Question: I have a variable with delimiters. I have three countries 'CountryA, CountryB & CountryC.'
The first delimiter is the '#' which specifies the start and end of the Country name.
The second delimiter is the '|' pipe. So under each country, we there is a set of data separated individually by the pipe.
The third delimiter is the '%' which specifies the end of each set of data above.
'''
$sample="CountryA#Test1|101|Test2|%Test0|220|Test3|%#CountryB#Test4|103|Test5|%
Test6|400|Test7|%Test8|500|Test9|%#CountryC#TestA|230|TestB|%";
'''
The above variable organized looks like this:
'''
CountryA#
Test1|101|Test2|%
Test0|220|Test3|%
#CountryB#
Test4|103|Test5|%
Test6|400|Test7|%
Test8|500|Test9|%
#CountryC#
TestA|230|TestB|%
'''
The delimiters '#,| and %' help identify where each data starts and ends. In the country, the first element does not have a starting # because it's not important. The subsequent countries have a starting and closing # to help identify where the country name is.
Objective:

I tried using explode # to first get the country names before wrapping them inside html tags but nothing happens.
'''
$pieces = explode("#", $sample);
foreach($pieces as $value){
return $value . '<br>';
}
'''
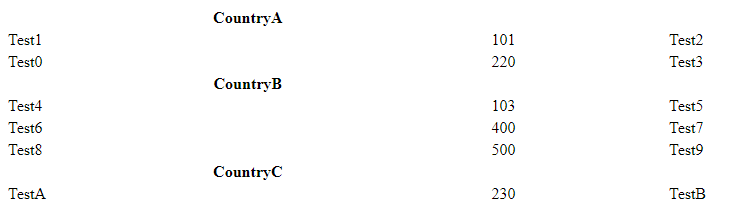
Answer: The reason why with your code is because you're using 'return', which is used by functions to return a result, while I assume you wanted to use 'echo' to print the '$value'. So the first thing to note is that your initial code would output something if you correctly use 'echo'.
Nevertheless, due to the complexity of the type of string you're trying to parse, exploding by # might not be the best choice, as you would have the country name separated from its child nodes.
I would suggest instead to use 'preg_match_all' to divide the initial '$sample' into pieces, each containing all the info of a single country.
Like this:
'''
preg_match_all('@[A-z]+\#[^\#]+@', $sample, $countries);
'''
This would return in '$countries[0]' an array containing 3 elements, each with all the data of each country. For example the first array would contain
'''
CountryA#Test1|101|Test2|%Test0|220|Test3|%
'''
Once you have this array, you can then explode first by '%', then by '|' to obtain the remaining elements.
The full code to parse is
'''
preg_match_all('@[A-z]+\#[^\#]+@', $sample, $countries);
$results = [];
foreach ($countries[0] as $c) {
$c = explode("#", $c);
$country_name = $c[0];
$results[$country_name] = [];
$params = explode("%", $c[1]);
foreach ($params as $param_line) {
if (!$param_line) {
continue;
}
$results[$country_name][] = explode("|", trim($param_line, '|'));
}
}
'''
The '$results' array contains a multi-dimentional array with all the info divided by country and attributes, like this:
'''
array(3) {
["CountryA"]=>
array(2) {
[0]=>
array(3) {
[0]=>
string(5) "Test1"
[1]=>
string(3) "101"
[2]=>
string(5) "Test2"
}
[1]=>
array(3) {
[0]=>
string(5) "Test0"
[1]=>
string(3) "220"
[2]=>
string(5) "Test3"
}
}
["CountryB"]=>
array(3) {
[0]=>
array(3) {
[0]=>
string(5) "Test4"
[1]=>
string(3) "103"
[2]=>
string(5) "Test5"
}
'''
Finally, if you want to translate this array into an HTML table similar to the one you show in your example, you can simply loop the '$results' array by 3 levels and print the results. Here's a sample
'''
<table width="500">
<?php
foreach ($results as $country_name => $params) {
?>
<tr><th colspan="3" style="text-align:center"><?=$country_name ?></th></tr>
<?php foreach ($params as $param_line) {?>
<tr>
<td width="33%" style="text-align: center;"><?=$param_line[0] ?></td>
<td width="33%" style="text-align: center;"><?=$param_line[1] ?></td>
<td width="33%" style="text-align: center;"><?=$param_line[2] ?></td>
</tr>
<?php }?>
<?php } ?>
</table>
'''
Which will output this:
<URL>